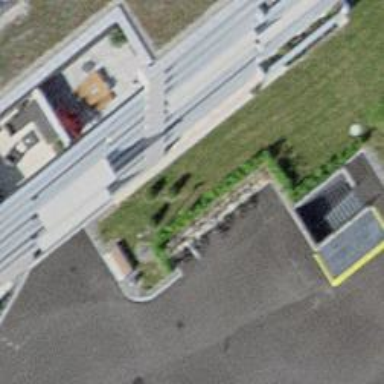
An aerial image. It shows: Bicycle parking area with wall loops.